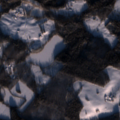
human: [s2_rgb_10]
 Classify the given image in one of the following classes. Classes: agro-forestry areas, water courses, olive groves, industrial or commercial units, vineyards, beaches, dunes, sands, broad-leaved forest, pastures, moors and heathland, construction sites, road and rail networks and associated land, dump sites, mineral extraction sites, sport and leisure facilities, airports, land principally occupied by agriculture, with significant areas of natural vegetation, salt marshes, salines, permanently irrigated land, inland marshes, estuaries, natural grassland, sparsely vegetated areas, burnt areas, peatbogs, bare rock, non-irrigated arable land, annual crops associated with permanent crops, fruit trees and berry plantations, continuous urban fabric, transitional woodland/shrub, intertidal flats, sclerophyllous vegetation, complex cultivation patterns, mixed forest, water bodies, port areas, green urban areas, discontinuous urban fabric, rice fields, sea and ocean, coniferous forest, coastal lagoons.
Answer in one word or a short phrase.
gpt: land principally occupied by agriculture, with significant areas of natural vegetation, broad-leaved forest, mixed forest, transitional woodland/shrub, water bodies